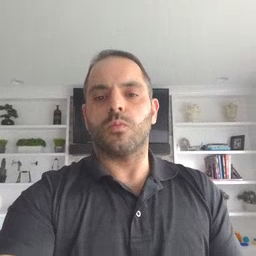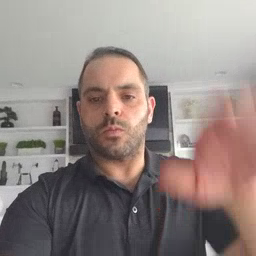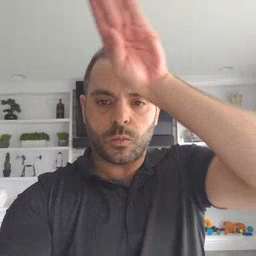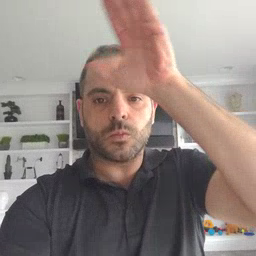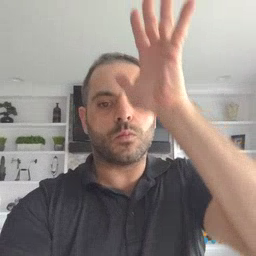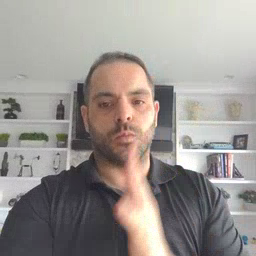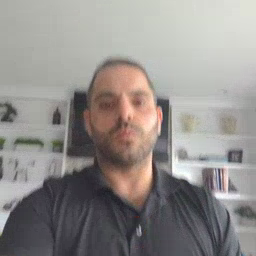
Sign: fireman